Field crop: maize
Growth stage: 2
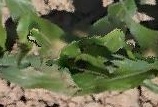
Species: maize